Question: How can I remove OR change colour of the border surrounding these tabs?
ALSO, is it possible to have the tab text change colour when the mouse is hovering over it?

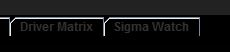
Answer: > Is it possible to have the tab text change colour when the mouse is
hovering over it?
As stated in <URL> method. So you can do something like this:
'''
final JTabbedPane tabbedPane = new JTabbedPane();
MouseListener mouseListener = new MouseAdapter() {
Color defaultColor;
@Override
public void mouseEntered(MouseEvent e) {
JLabel label = (JLabel)e.getSource();
defaultColor = label.getForeground();
label.setForeground(Color.BLUE);
}
@Override
public void mouseExited(MouseEvent e) {
JLabel label = (JLabel)e.getSource();
label.setForeground(defaultColor);
}
@Override
public void mouseClicked(MouseEvent e) {
JLabel label = (JLabel)e.getSource();
Point point = SwingUtilities.convertPoint(label, e.getPoint(), tabbedPane);
int selectedTab = tabbedPane.getUI().tabForCoordinate(tabbedPane, point.x, point.y);
switch(e.getButton()){
case MouseEvent.BUTTON2: tabbedPane.removeTabAt(selectedTab); break;
default: tabbedPane.setSelectedIndex(selectedTab);
}
}
};
JLabel tab1 = new JLabel("Tab1");
tab1.addMouseListener(mouseListener);
tabbedPane.addTab(null, new JPanel());
tabbedPane.setTabComponentAt(0, tab1);
'''
> How can I remove OR change colour of the border surrounding these
tabs?
It's up to the Look and Feel decide the border color in this case. You should look into the L&F default properties and see if it's allowed change this color. For instance you could execute the following code to see L&F default properties (of course after setting the L&F):
'''
for(Object key : UIManager.getLookAndFeelDefaults().keySet()){
System.out.println(key + " = " + UIManager.get(key));
}
'''